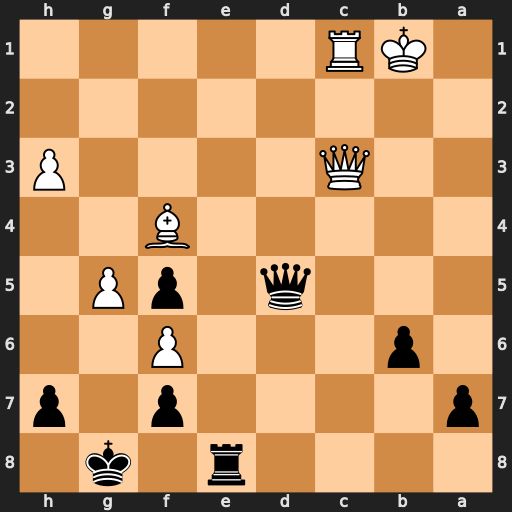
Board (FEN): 4r1k1/p4p1p/1p3P2/3q1pP1/5B2/2Q4P/8/1KR5
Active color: b
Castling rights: -
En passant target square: -
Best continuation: Qe4+ Kb2 Qxf4